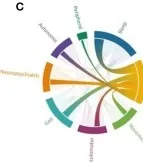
Connections between different symptom groups in anti-IgLON5 disease. Each symptom group is represented by a fragment of the outer circular layout. Arcs represent connection and flow between groups. Fragments and arch sizes are equal to percentage of overall symptoms/flow between symptom groups. (C) Patients with bulbar symptoms mainly have sleep disorder, followed by gait impairment, oculomotor abnormalities and neuropsychiatric symptoms.
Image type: radiology (ct)